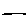
Label: line